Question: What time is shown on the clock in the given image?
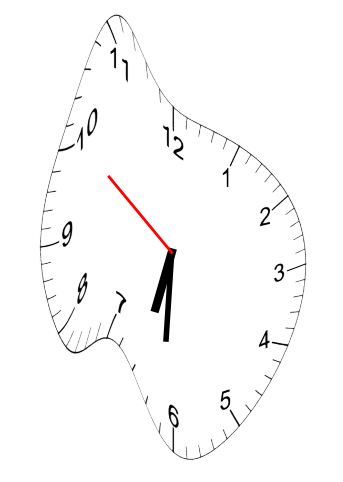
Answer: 06:30:51